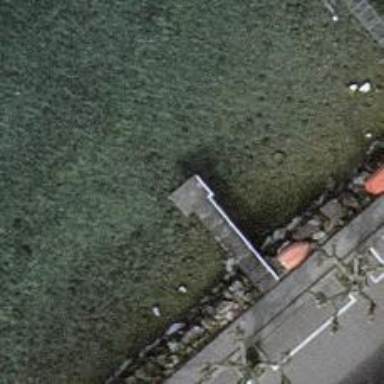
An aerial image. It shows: Man-made pier.